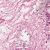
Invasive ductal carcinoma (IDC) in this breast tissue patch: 0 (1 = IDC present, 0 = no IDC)